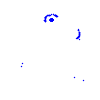
Particle: pion